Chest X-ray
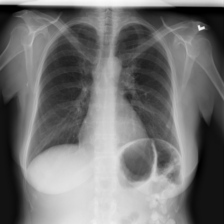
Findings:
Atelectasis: negative
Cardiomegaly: negative
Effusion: negative
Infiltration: negative
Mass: negative
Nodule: positive
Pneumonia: negative
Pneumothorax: negative
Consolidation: negative
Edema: negative
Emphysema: negative
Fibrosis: negative
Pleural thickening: negative
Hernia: negative